Brain MRI, t2w sequence, axial 2D slice.
Patient: age 35, sex F, weight 78 kg, height 1.78 m
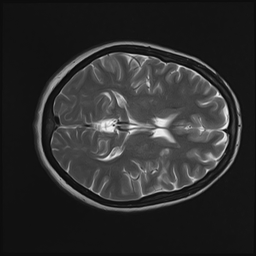